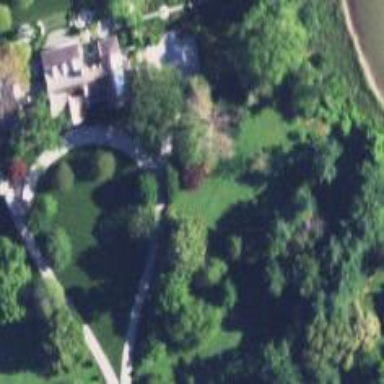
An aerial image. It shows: Driveway.